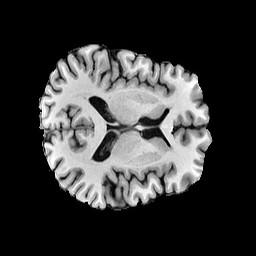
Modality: T1w
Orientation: axial